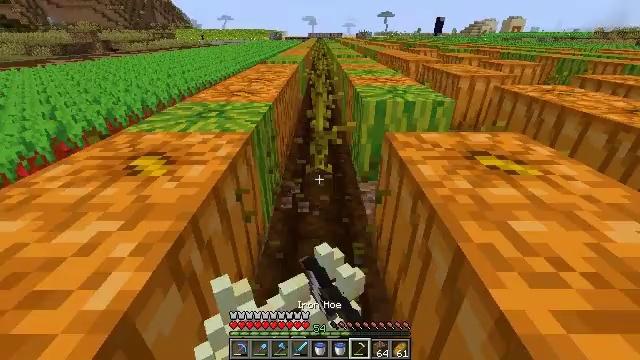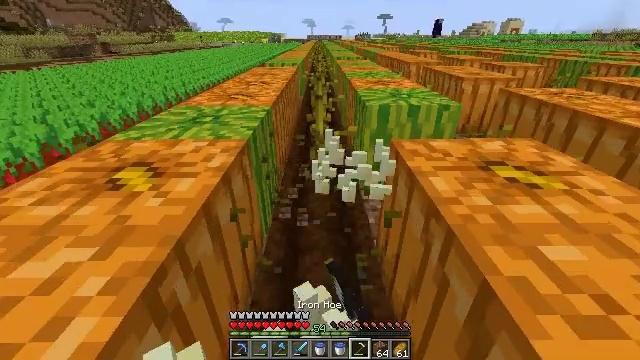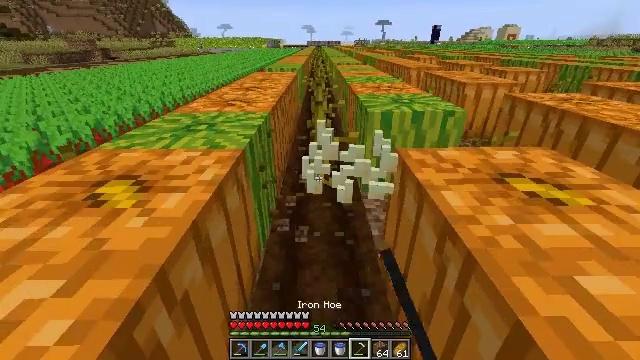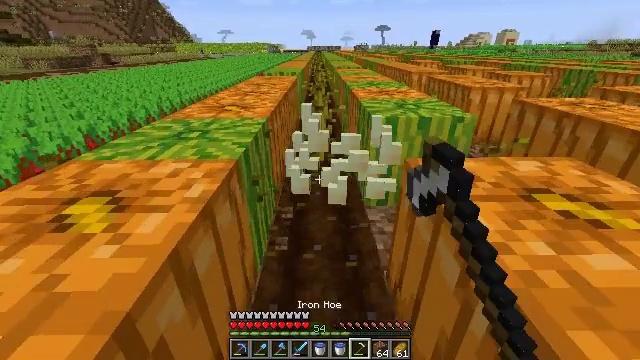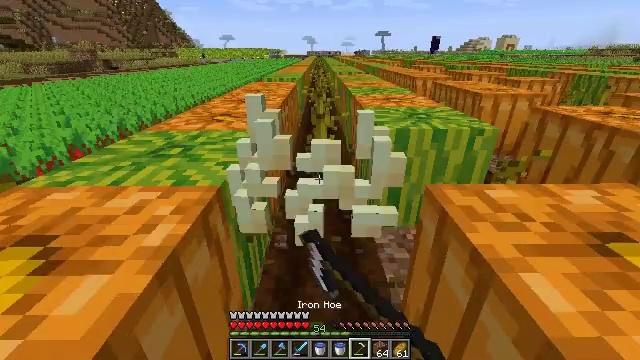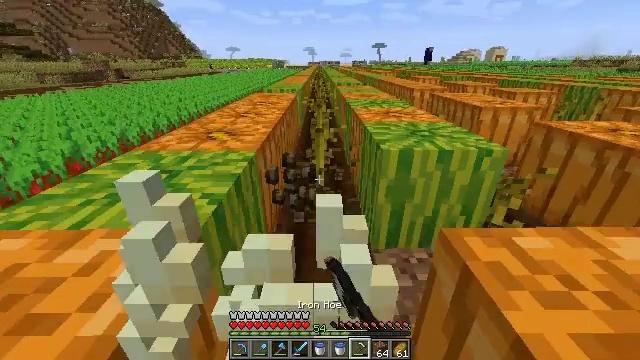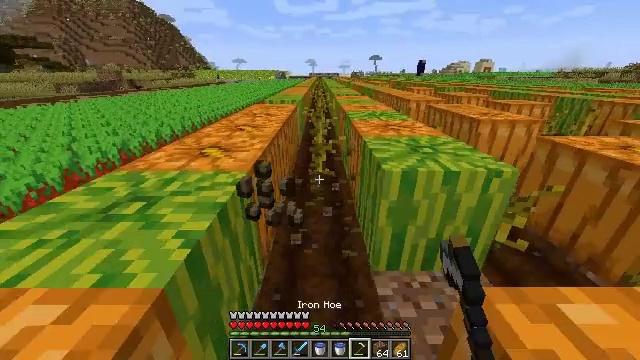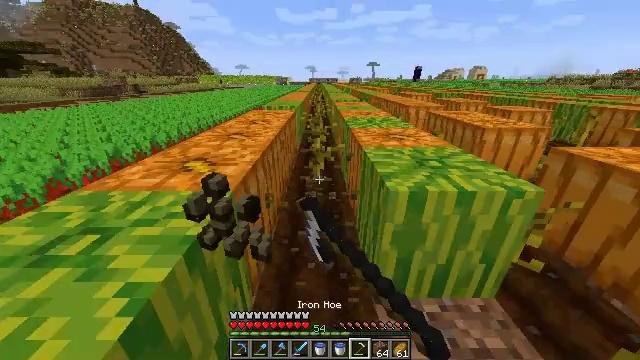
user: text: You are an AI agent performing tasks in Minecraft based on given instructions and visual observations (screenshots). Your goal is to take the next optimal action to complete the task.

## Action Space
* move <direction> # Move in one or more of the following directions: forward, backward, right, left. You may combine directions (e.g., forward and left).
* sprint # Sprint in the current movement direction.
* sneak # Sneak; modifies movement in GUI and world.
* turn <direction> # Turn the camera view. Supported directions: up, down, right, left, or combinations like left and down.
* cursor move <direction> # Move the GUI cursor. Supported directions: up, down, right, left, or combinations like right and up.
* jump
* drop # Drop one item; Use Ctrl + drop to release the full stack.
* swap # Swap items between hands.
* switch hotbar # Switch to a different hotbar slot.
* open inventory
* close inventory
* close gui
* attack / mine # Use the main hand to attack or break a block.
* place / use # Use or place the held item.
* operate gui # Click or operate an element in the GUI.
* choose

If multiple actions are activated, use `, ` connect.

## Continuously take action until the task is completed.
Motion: motion action
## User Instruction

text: Attack the attached melon stem to remove it.
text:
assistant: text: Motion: move forward, attack / mine
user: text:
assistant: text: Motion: move forward, attack / mine
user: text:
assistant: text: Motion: move forward, attack / mine
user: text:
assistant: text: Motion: move forward, sprint, turn up, attack / mine
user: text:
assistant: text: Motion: move forward, sprint, attack / mine
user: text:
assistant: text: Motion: move forward, sprint, attack / mine
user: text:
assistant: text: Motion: move forward, sprint, attack / mine
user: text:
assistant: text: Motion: sprint, attack / mine